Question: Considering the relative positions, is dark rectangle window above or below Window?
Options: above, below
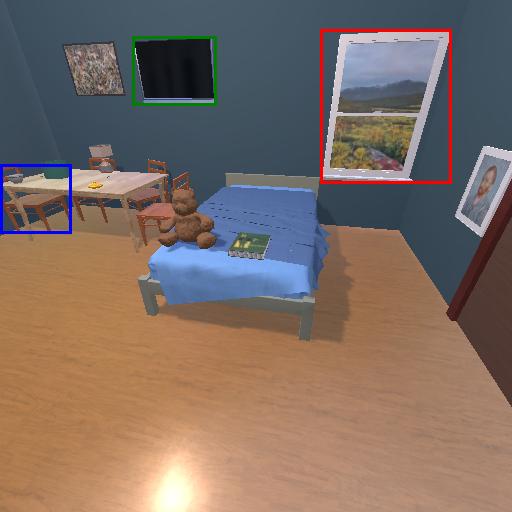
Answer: above